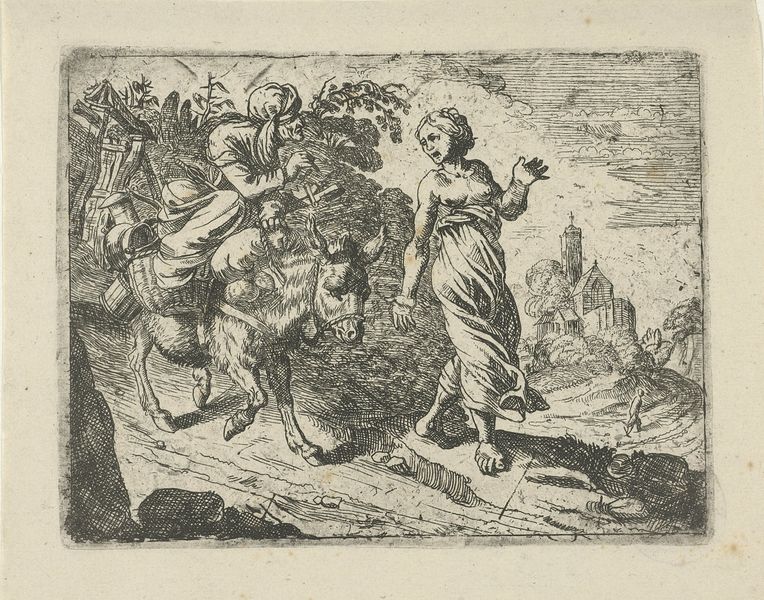
Titel: Oude vrouw op een ezel, geleid door een jonge vrouw
Künstler: Herman Breckerveld
Standort: Amsterdam
Institution: Rijksmuseum
Schlagwörter: baum, mann, nackt, wolken, stadt, brust, busen, frau, kleid, schwarz, zeichnung, weg, steine, kirche, händler, esel, gepäck, last, hang, korb, halbnackt, barfuss, seil, radierung, stich, turban, kessel, zeichung, gesand